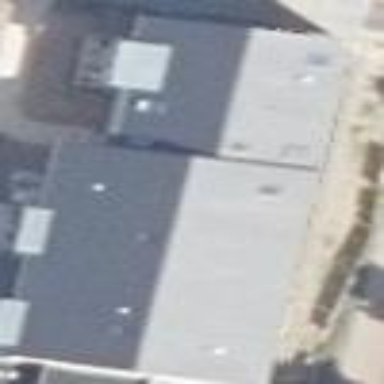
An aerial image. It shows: Apartments building with black roof.